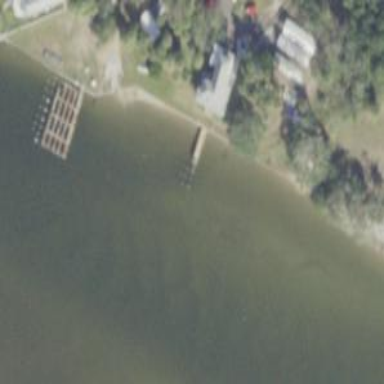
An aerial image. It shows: Ruined pier made by man.